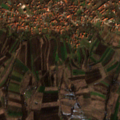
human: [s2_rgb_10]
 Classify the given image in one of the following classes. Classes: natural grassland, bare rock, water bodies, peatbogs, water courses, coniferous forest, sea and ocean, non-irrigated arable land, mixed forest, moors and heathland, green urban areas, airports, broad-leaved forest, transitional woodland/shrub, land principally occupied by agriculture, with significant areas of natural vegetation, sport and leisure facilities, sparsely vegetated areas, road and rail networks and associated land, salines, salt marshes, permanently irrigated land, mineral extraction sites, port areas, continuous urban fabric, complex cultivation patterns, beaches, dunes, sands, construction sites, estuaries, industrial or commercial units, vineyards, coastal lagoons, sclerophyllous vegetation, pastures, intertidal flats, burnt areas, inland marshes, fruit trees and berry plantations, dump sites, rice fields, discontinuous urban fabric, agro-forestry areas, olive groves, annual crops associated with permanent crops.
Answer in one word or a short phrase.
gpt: discontinuous urban fabric, non-irrigated arable land, complex cultivation patterns